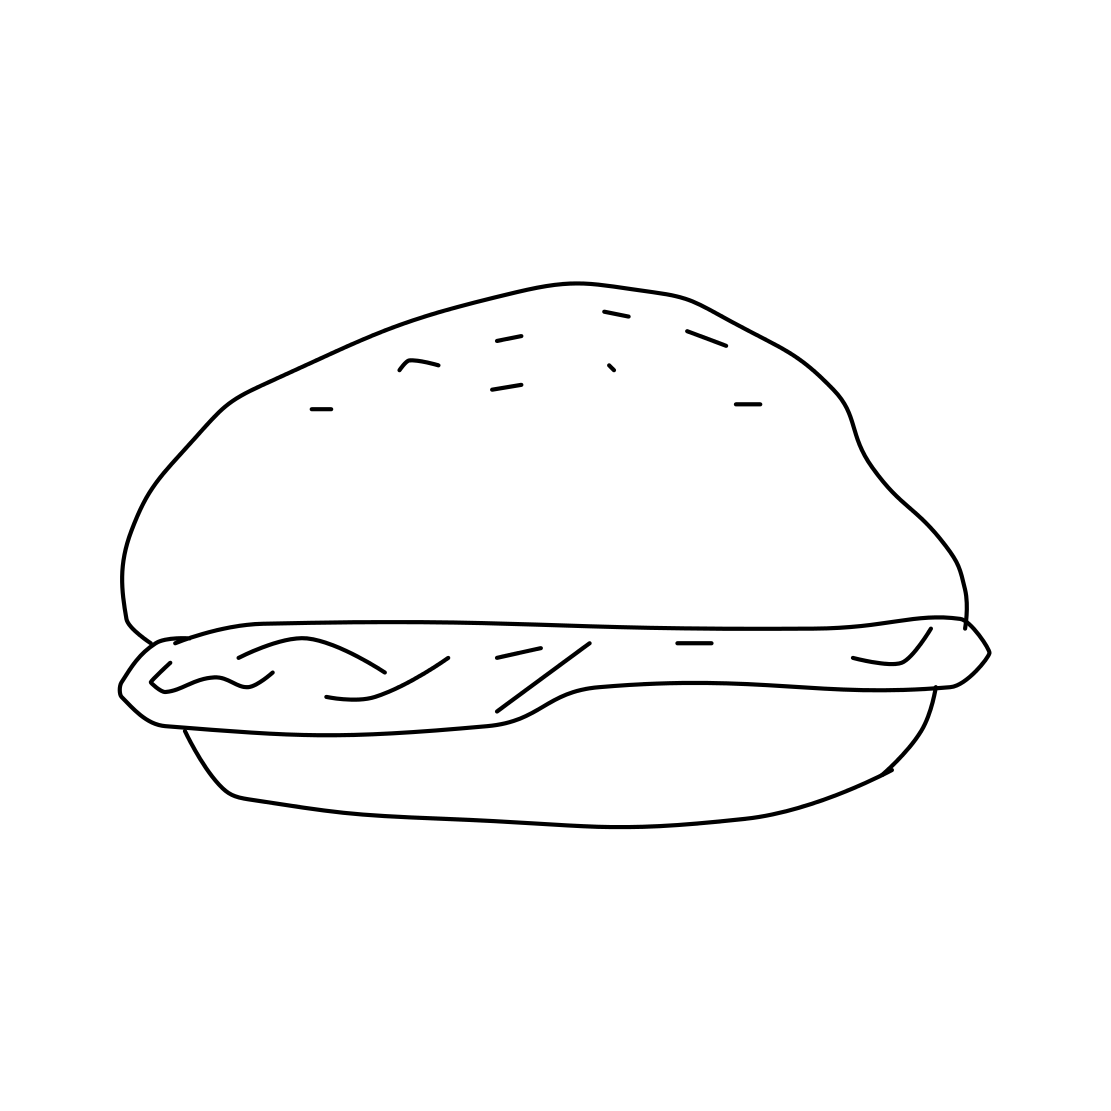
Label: hamburger